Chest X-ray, AP view. Patient: 45 years old, sex M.
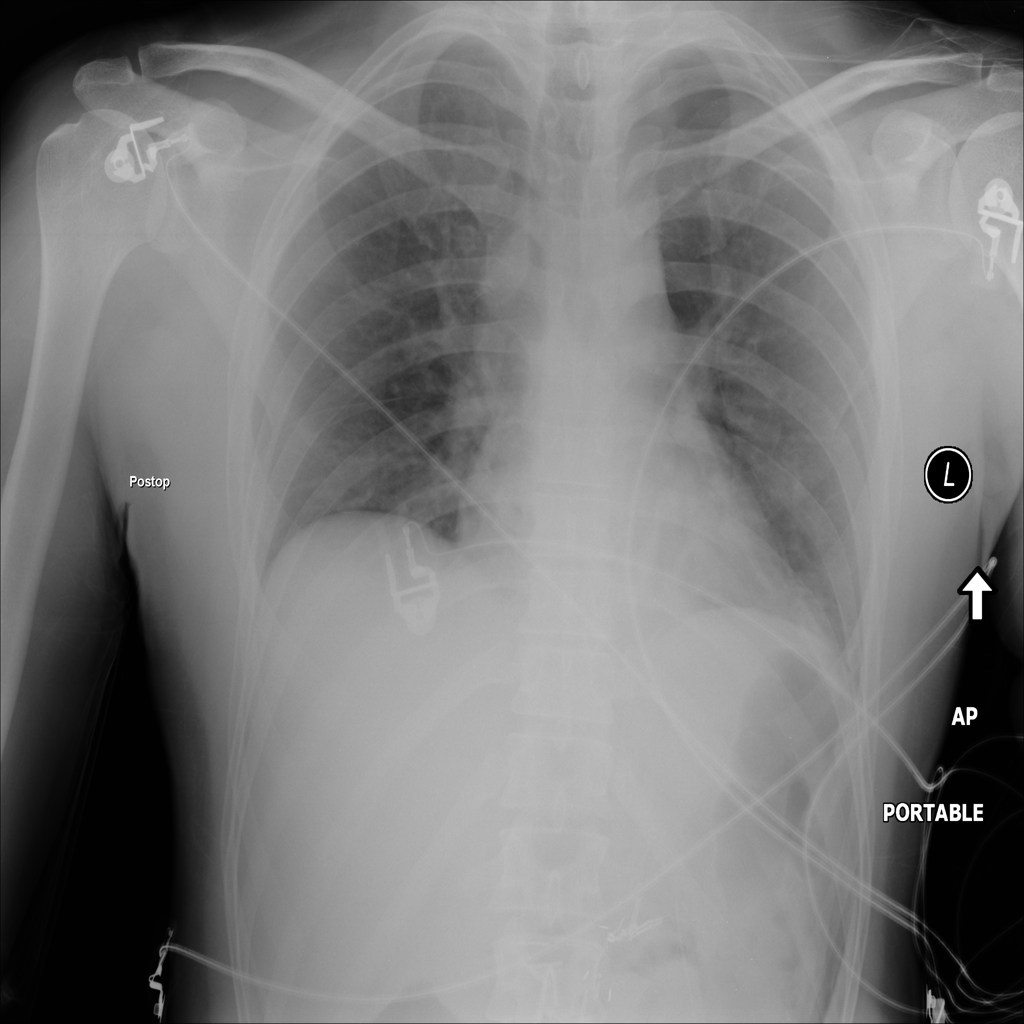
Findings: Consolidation